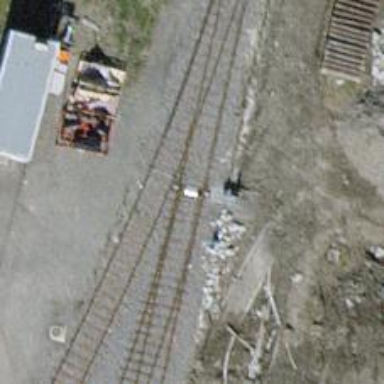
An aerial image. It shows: Single railway spur track.